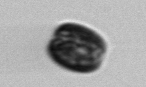
Label: Thalassiosira